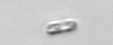
Label: Bacillariophyceae